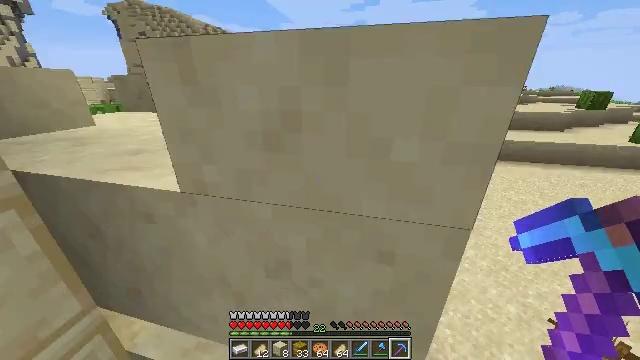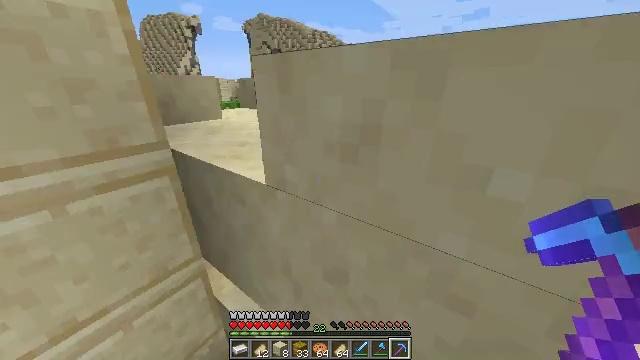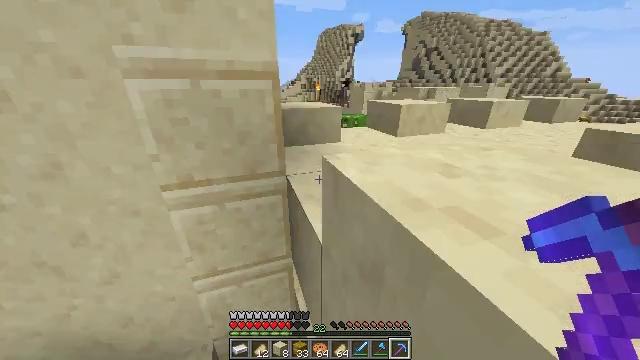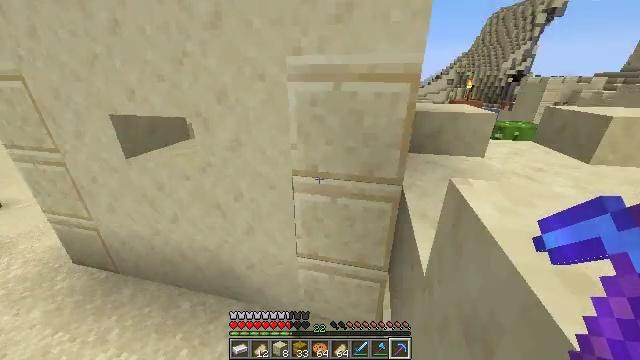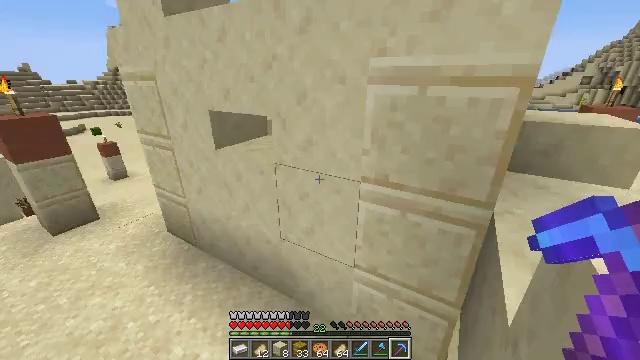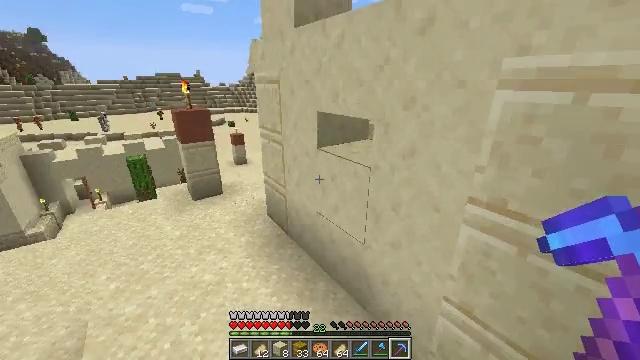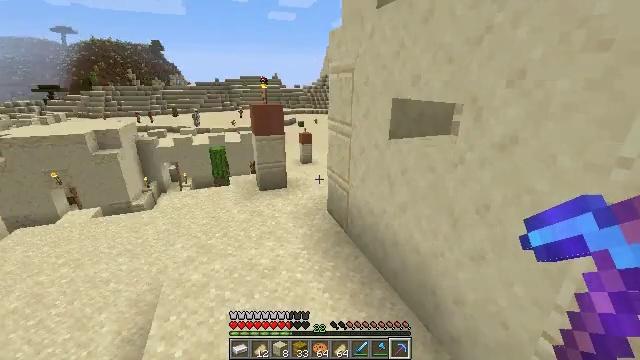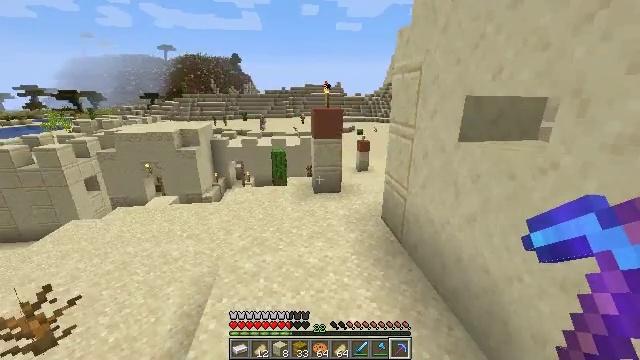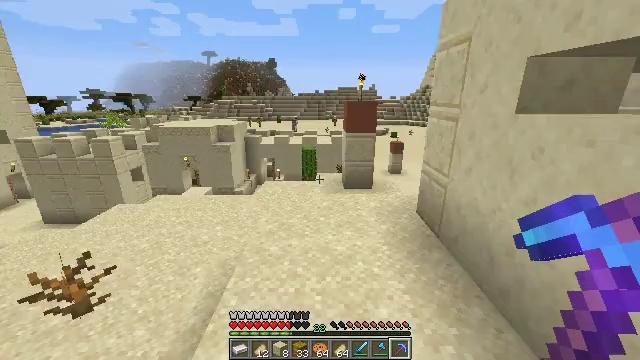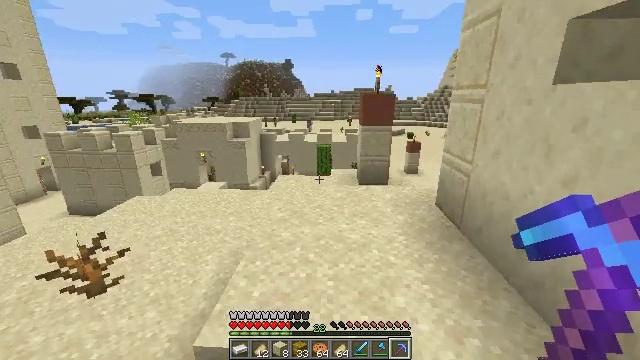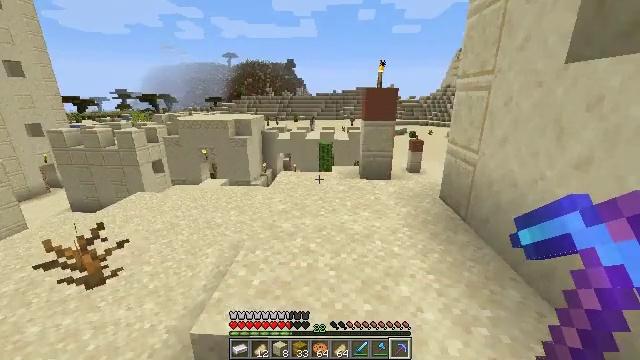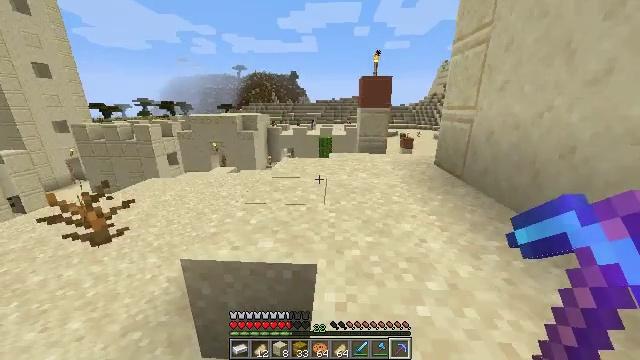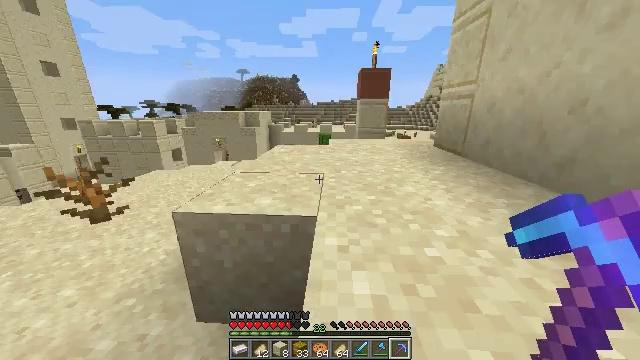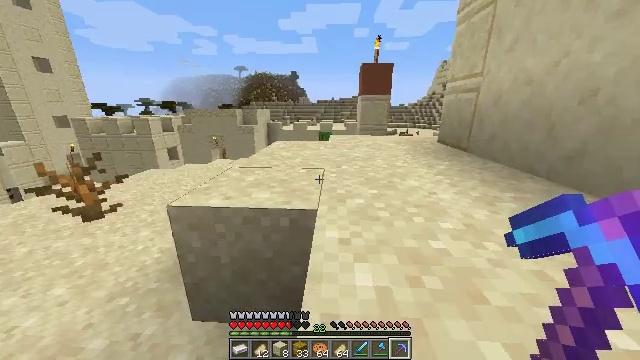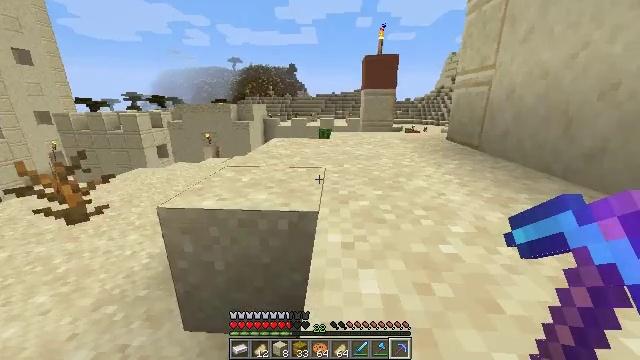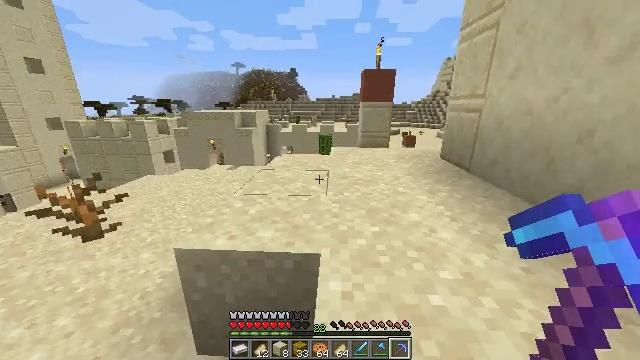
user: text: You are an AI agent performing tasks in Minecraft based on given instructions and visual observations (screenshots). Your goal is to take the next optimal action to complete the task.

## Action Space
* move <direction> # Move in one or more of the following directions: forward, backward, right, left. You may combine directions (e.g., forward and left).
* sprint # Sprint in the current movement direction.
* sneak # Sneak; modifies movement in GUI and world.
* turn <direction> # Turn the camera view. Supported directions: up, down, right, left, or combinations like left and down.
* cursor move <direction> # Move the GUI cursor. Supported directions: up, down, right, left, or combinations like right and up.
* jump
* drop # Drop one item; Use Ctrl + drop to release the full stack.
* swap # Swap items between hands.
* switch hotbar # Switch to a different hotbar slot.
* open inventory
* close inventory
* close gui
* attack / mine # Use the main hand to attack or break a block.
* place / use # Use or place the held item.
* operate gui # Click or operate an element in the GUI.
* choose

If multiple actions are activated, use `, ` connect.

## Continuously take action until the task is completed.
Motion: motion action
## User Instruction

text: Mine sand by the water.
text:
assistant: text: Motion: move forward and move right, sprint, turn left, jump
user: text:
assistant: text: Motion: move forward and move right, sprint, turn left, jump
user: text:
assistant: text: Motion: move forward and move right, sprint, turn left, jump
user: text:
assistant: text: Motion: move forward and move right, turn left, jump
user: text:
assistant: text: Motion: move forward, turn left and up
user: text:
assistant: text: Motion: move forward, turn left and up
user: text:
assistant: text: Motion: move forward, turn left and up
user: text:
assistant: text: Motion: move forward, turn left
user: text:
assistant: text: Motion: move forward, sprint, turn left
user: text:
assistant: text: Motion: move forward, sprint
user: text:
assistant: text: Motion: move forward, sprint
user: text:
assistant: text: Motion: move forward, sprint
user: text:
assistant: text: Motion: move forward
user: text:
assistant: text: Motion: move forward
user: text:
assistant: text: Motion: move forward, jump
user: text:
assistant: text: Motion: move forward, jump
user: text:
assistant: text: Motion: move forward, jump
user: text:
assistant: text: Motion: move forward, jump
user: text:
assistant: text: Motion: move forward, jump
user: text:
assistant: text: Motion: move forward, turn right, jump
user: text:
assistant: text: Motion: move forward, turn right, jump
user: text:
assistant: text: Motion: move forward, sprint, turn right and down, jump
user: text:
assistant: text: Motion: move forward, sprint, turn right and down, jump
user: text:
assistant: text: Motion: move forward, sprint, jump
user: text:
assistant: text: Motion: move forward, sprint, jump
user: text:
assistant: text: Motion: move forward, sprint, turn left and down, jump
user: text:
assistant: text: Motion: move forward, turn left, jump
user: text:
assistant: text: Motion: move forward, turn left, jump
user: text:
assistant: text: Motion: move forward, jump
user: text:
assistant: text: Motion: move forward, jump